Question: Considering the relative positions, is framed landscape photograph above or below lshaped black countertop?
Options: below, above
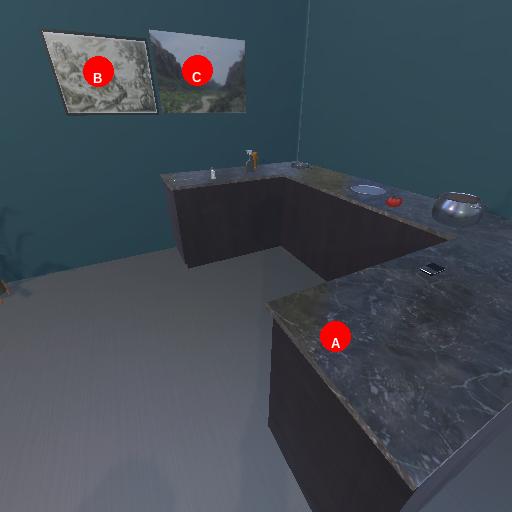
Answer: below